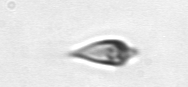
Label: Oxytoxum